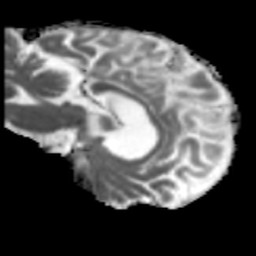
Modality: MD
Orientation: sagittal
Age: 63
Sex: female
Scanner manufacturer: siemens
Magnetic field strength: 3 T
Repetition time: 5.47 s
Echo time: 0.0854 s